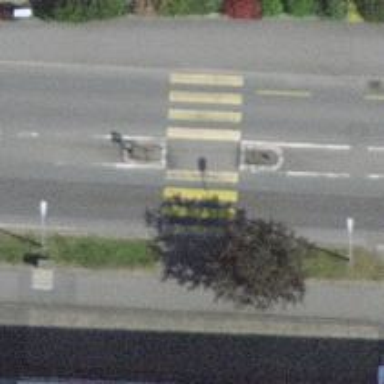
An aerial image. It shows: Kerb serving as barrier.